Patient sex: F
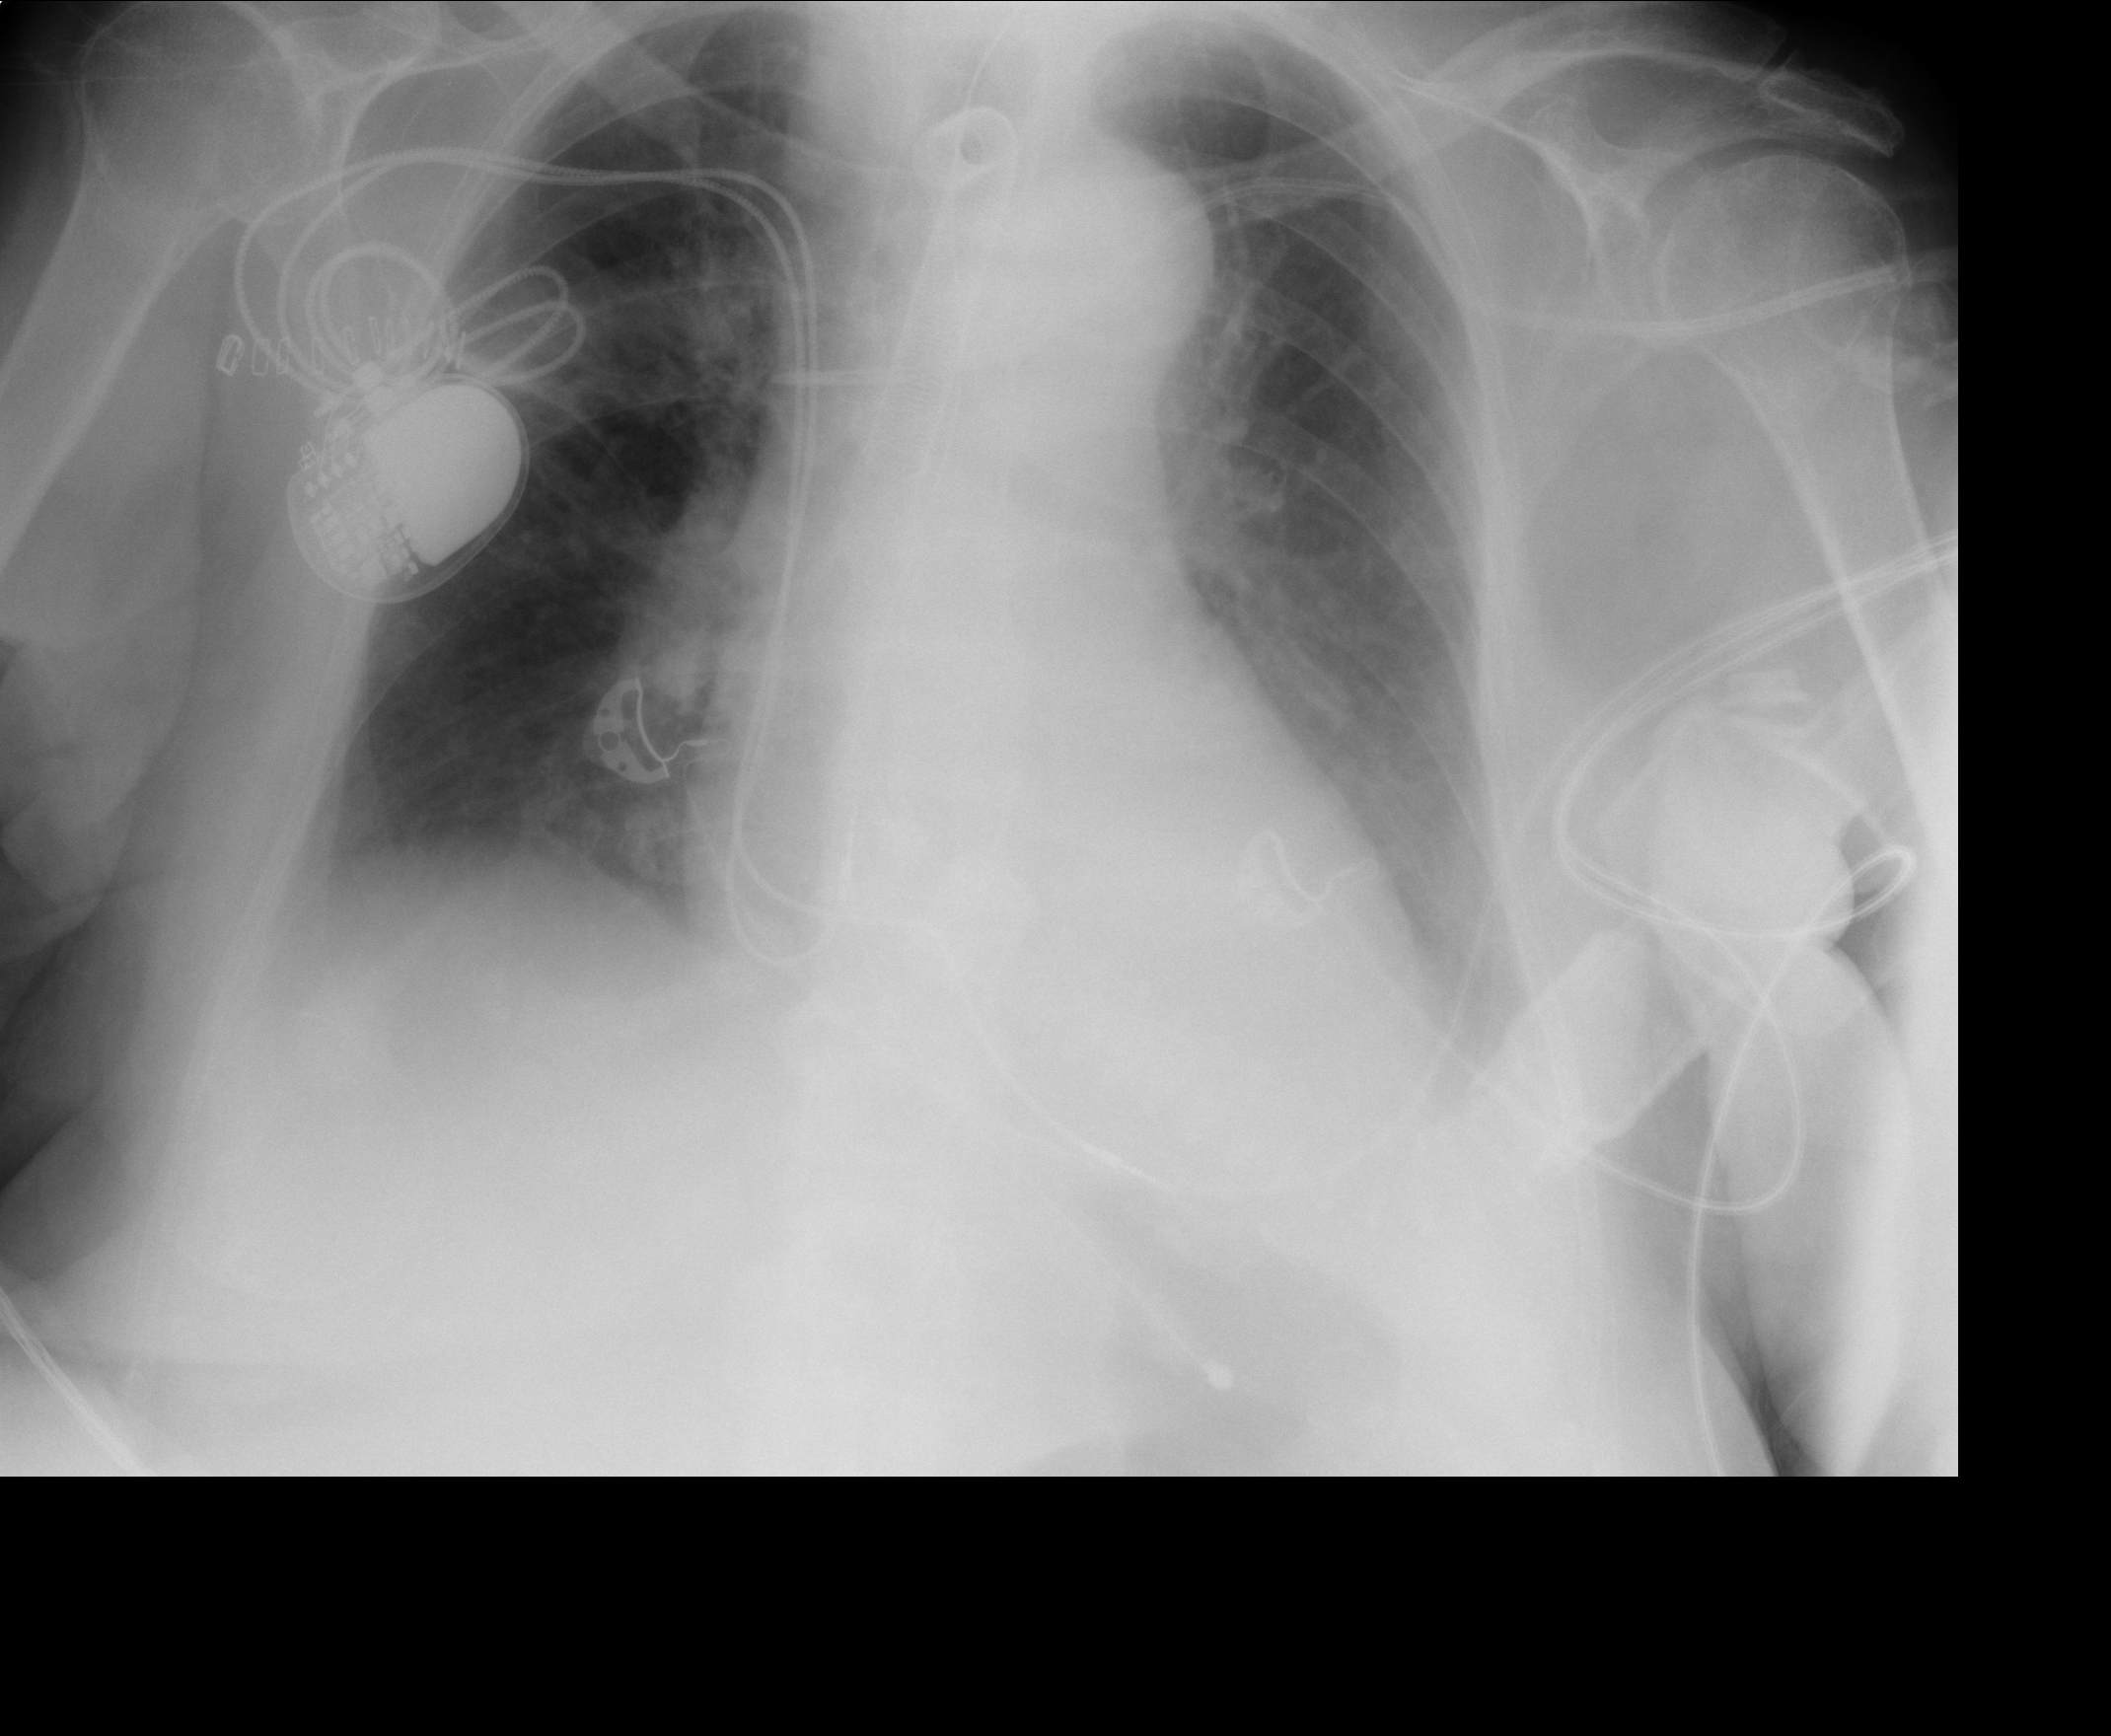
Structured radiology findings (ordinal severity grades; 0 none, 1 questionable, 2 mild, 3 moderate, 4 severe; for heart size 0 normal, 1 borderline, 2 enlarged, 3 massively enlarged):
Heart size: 1
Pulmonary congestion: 0
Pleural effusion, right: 1
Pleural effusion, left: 2
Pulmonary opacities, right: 1
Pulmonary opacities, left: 0
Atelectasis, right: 2
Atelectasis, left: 2